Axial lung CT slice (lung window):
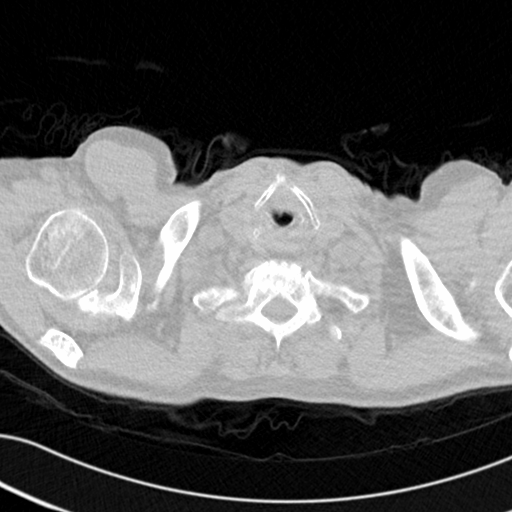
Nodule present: no